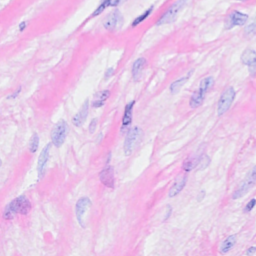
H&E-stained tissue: Breast